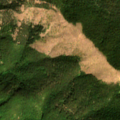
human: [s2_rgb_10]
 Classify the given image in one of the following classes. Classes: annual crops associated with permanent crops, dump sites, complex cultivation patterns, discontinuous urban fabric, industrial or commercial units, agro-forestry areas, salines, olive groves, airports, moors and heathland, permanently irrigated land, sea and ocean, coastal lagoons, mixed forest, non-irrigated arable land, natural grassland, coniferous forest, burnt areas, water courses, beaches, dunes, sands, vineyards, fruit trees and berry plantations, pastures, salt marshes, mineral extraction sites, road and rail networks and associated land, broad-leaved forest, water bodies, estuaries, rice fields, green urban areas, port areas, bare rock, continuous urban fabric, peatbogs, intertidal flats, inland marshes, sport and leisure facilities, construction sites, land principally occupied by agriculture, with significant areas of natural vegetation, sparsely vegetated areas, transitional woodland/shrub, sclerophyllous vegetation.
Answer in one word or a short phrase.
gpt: broad-leaved forest, natural grassland